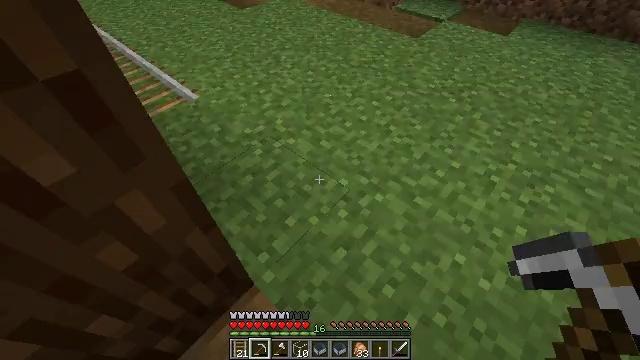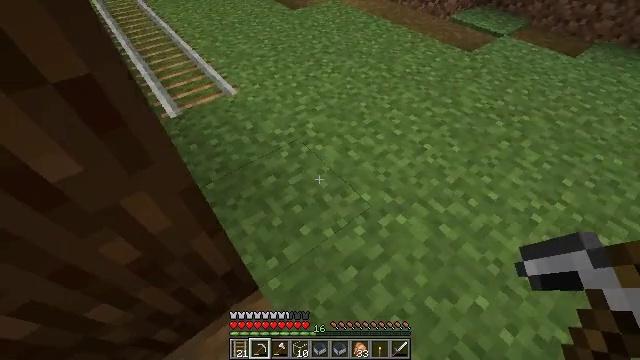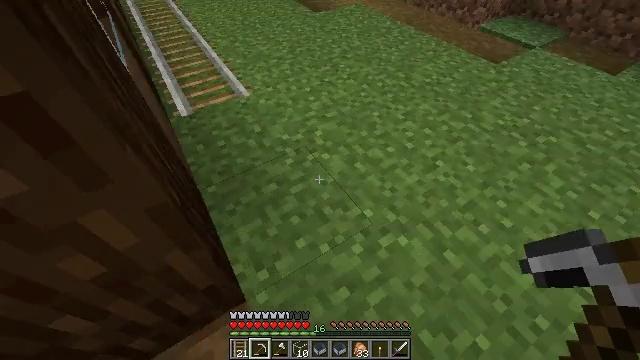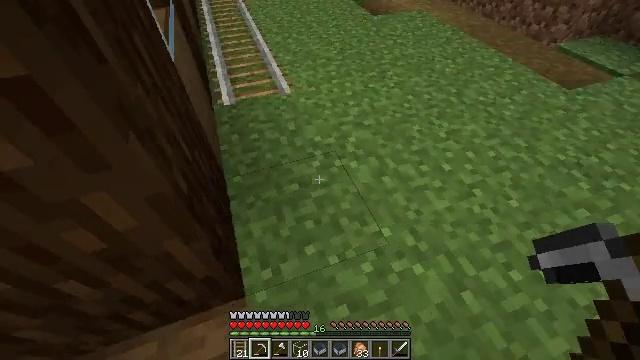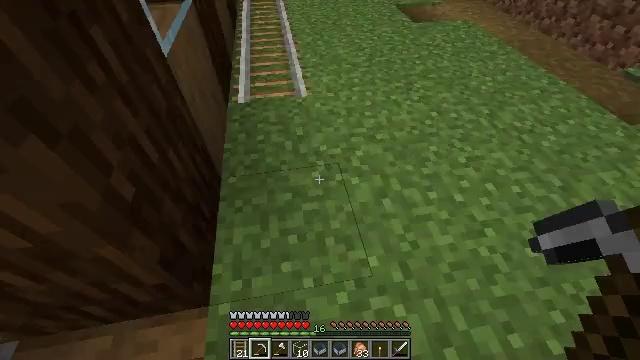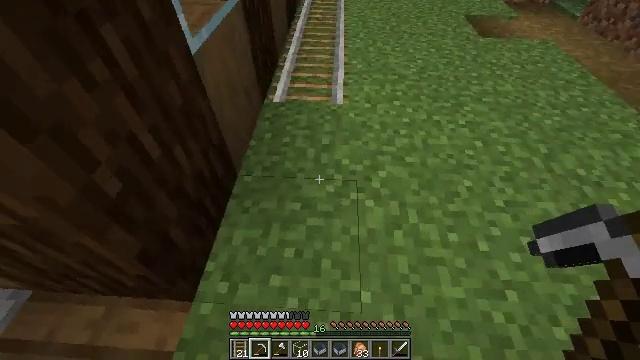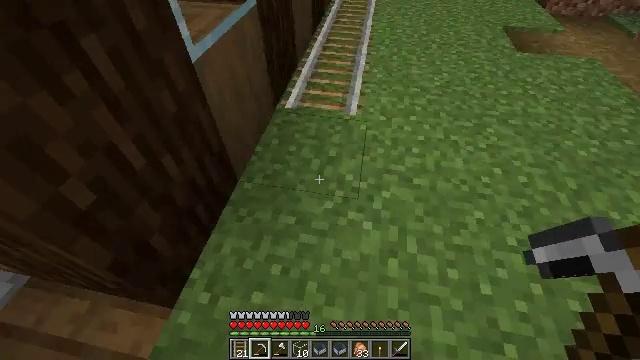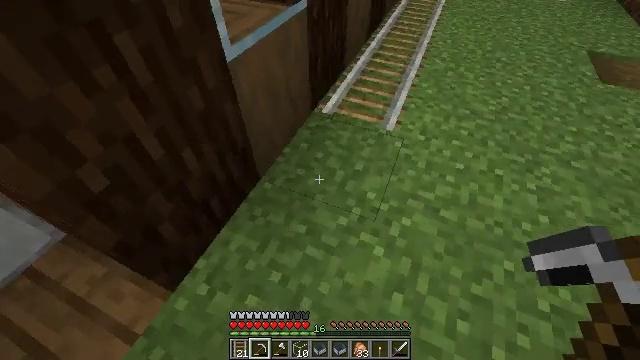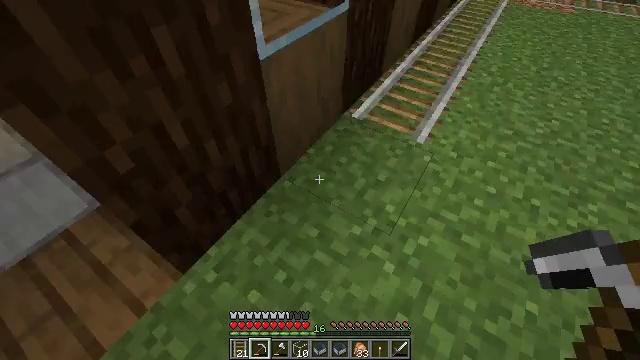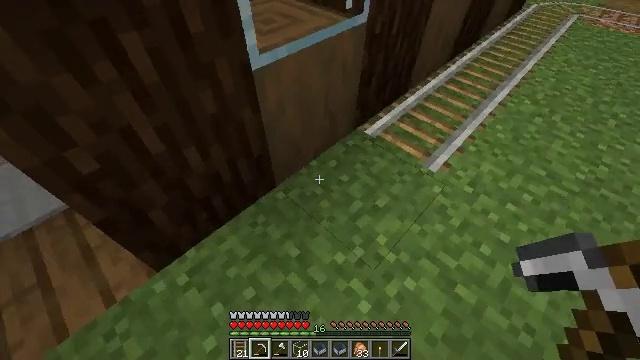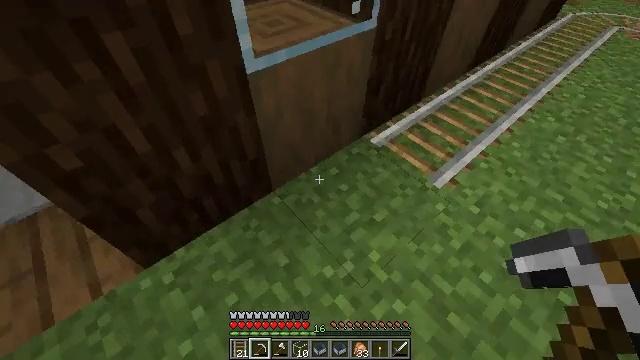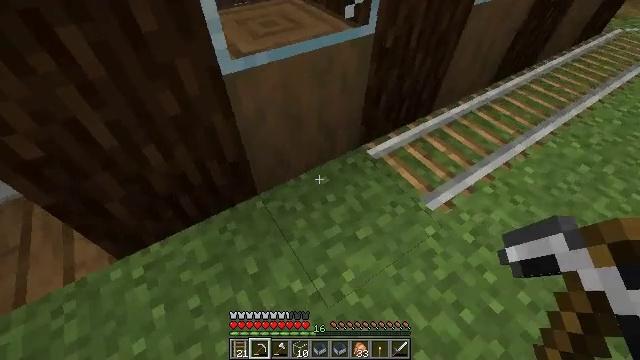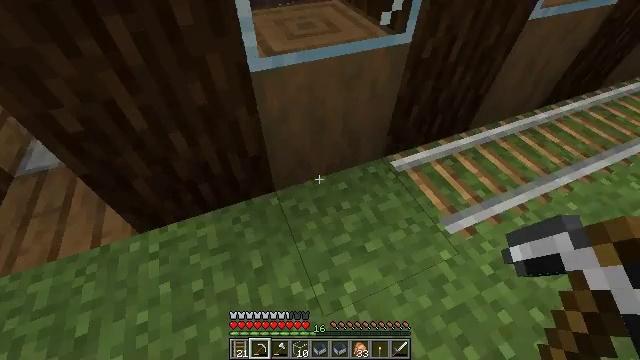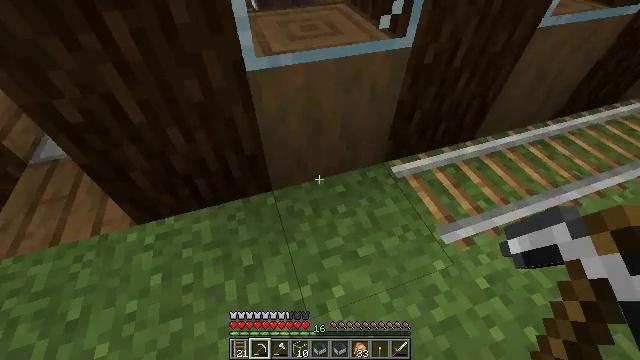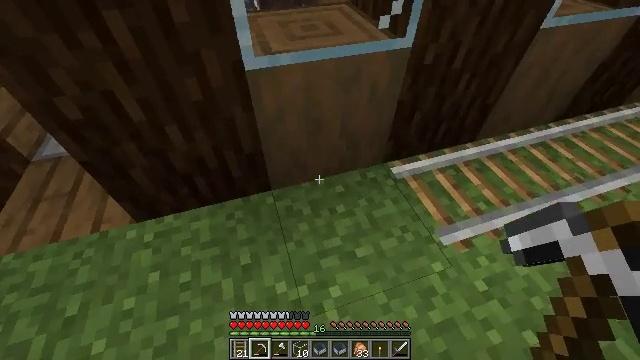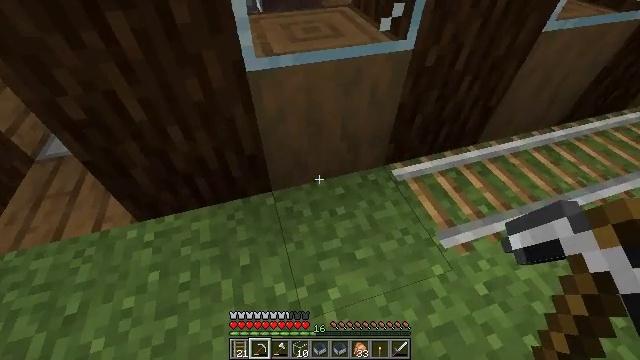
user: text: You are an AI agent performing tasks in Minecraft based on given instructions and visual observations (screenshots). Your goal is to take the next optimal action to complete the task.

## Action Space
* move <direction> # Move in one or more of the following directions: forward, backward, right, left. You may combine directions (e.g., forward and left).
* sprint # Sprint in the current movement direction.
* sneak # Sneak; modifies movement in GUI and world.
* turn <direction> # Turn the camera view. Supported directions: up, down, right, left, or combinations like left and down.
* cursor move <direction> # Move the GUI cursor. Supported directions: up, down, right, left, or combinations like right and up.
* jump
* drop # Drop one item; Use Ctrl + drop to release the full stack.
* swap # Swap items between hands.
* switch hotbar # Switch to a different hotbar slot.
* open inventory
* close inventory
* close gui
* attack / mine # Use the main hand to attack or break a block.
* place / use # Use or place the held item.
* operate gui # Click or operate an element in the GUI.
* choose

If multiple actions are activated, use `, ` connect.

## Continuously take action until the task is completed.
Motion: motion action
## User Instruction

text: Attack the stripped spruce log to gather it.
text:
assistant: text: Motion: move forward and move right, turn left
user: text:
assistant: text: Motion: move forward and move right, turn left
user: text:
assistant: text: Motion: move forward and move right, turn left
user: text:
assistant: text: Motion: move forward and move right, turn left
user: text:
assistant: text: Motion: move forward and move right, turn left
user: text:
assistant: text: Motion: move forward and move right, turn left
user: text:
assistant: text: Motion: move forward and move right, turn left
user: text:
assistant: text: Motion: move forward and move right, turn left
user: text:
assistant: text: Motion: move forward and move right, turn left
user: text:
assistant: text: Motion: move forward and move right, turn left
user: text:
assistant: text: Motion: move right, turn left
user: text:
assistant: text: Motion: turn left
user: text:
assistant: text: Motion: turn left
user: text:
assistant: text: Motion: no_op
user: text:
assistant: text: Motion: no_op
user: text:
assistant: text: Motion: no_op
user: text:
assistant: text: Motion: no_op
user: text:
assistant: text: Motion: turn left
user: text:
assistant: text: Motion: no_op
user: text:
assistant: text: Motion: move right, turn left
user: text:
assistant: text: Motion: move right, turn left
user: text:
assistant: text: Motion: turn left
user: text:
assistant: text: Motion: no_op
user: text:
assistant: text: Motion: no_op
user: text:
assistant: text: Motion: turn left
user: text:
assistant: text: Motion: turn left
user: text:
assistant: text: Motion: turn left
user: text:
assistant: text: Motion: turn left
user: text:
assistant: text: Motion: no_op
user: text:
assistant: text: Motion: turn right